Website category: phone
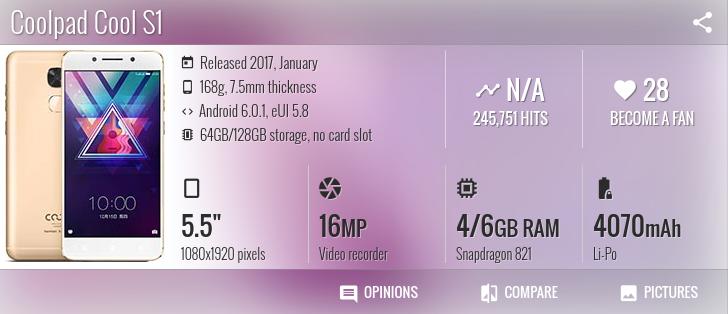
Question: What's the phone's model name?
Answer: Coolpad Cool S1

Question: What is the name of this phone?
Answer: Coolpad Cool S1

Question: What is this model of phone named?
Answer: Coolpad Cool S1

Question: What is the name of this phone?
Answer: Coolpad Cool S1

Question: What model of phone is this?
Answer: Coolpad Cool S1

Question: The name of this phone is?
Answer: Coolpad Cool S1

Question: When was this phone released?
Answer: Released 2017, January

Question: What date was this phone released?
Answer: Released 2017, January

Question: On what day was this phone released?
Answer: Released 2017, January

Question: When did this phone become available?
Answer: Released 2017, January

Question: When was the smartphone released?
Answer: Released 2017, January

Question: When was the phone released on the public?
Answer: Released 2017, January

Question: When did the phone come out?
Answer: Released 2017, January

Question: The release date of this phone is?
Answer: Released 2017, January

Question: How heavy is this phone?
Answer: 168g

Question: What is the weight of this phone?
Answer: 168g

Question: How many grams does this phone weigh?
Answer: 168g

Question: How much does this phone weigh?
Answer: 168g

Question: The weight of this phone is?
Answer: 168g

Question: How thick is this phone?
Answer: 7.5mm thickness

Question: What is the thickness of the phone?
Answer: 7.5mm thickness

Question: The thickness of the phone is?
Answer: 7.5mm thickness

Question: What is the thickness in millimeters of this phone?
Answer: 7.5mm thickness

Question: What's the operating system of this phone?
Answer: Android 6.0.1, eUI 5.8

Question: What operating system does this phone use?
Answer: Android 6.0.1, eUI 5.8

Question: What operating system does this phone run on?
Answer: Android 6.0.1, eUI 5.8

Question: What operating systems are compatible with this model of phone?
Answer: Android 6.0.1, eUI 5.8

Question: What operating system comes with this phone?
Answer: Android 6.0.1, eUI 5.8

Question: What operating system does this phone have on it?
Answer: Android 6.0.1, eUI 5.8

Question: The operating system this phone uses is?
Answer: Android 6.0.1, eUI 5.8

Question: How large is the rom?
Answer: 64GB/128GB storage

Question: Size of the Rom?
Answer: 64GB/128GB storage

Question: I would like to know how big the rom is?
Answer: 64GB/128GB storage

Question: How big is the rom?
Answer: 64GB/128GB storage

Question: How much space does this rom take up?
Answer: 64GB/128GB storage

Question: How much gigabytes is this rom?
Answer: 64GB/128GB storage

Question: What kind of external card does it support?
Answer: no card slot

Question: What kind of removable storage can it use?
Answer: no card slot

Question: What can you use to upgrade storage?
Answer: no card slot

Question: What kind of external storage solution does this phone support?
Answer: no card slot

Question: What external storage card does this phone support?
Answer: no card slot

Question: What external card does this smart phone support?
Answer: no card slot

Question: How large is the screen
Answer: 5.5"

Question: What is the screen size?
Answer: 5.5"

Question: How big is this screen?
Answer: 5.5"

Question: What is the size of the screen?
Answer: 5.5"

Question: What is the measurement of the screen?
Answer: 5.5"

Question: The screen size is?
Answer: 5.5"

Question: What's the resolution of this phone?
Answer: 1080x1920 pixels

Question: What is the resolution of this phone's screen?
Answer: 1080x1920 pixels

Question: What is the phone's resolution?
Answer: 1080x1920 pixels

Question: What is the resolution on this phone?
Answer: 1080x1920 pixels

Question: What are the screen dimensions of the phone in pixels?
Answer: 1080x1920 pixels

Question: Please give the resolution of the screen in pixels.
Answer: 1080x1920 pixels

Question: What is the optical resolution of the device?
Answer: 1080x1920 pixels

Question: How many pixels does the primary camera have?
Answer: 16 MP

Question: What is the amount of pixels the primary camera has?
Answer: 16 MP

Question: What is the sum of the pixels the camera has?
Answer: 16 MP

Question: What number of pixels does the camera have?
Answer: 16 MP

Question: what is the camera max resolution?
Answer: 16 MP

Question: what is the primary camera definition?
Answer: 16 MP

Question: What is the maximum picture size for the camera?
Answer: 16 MP

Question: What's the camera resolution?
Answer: Video recorder

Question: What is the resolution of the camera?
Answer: Video recorder